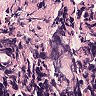
Metastatic tissue present: no